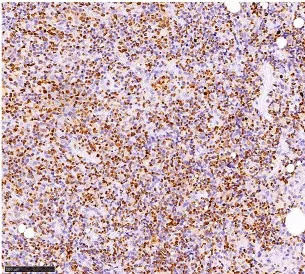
Histological and immunophenotypic results of excisional biopsy of the axillary lymph node and peripheral blood smear. EBER. (magnification x20).
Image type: pathology (immunostaining)